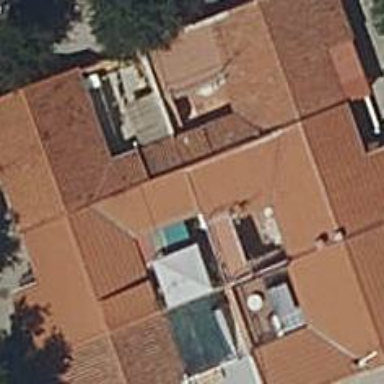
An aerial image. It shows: Terrace building.